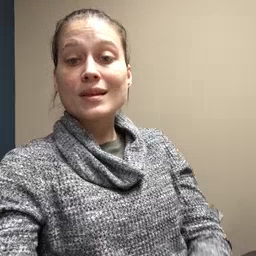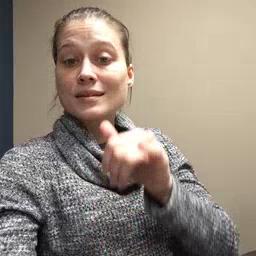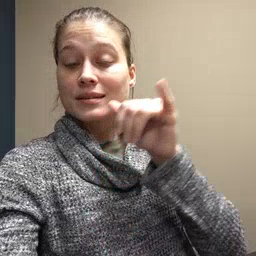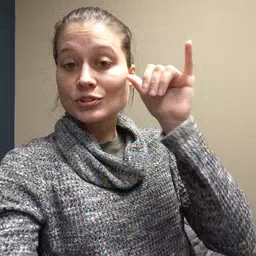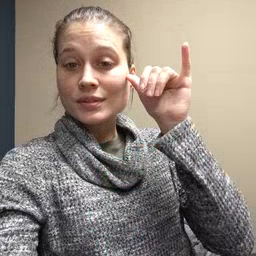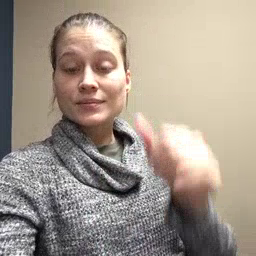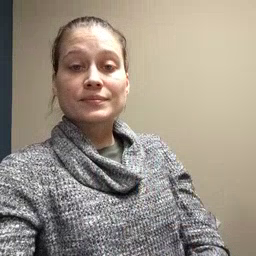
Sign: yesterday